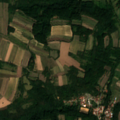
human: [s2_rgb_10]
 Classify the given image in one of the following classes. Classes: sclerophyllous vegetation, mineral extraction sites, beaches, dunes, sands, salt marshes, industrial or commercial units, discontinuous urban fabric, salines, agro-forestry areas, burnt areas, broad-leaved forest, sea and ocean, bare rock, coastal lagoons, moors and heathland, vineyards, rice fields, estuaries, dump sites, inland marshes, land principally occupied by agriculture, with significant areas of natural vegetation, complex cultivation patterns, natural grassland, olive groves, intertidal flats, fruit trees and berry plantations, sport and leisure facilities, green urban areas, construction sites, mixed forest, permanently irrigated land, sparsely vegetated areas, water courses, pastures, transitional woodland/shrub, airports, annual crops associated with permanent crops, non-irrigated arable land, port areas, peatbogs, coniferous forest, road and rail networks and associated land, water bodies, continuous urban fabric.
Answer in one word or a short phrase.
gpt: non-irrigated arable land, complex cultivation patterns, land principally occupied by agriculture, with significant areas of natural vegetation, broad-leaved forest